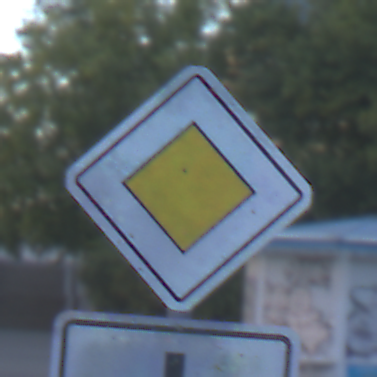
Verkehrszeichen: Vorfahrtsstrasse
Zusatzzeichen unten: VerlaufVorfahrtsstrasse3
Umgebung: Outdoor, Urban
Tageszeit: SunriseSunset
Wetter: Clear
Licht: Natural
Jahreszeit: NotSpecified
Kontrast: LowContrast